九年级 · 画法几何学
如图, 在 $\triangle A B C$ 中, $A B=3, A C=4, B C=5, D, E$ 分别是 $A C, A B$ 的中点, 则以 $D E$ 为直径的圆与 $B C$ 的位置关系是 $(\quad)$

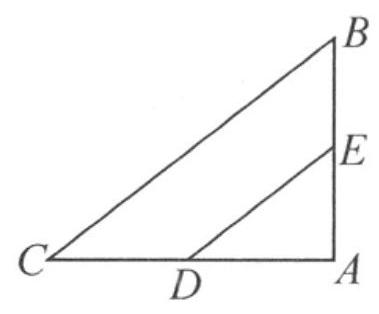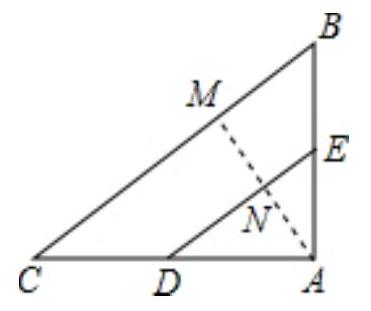
A. 相切
B. 相交
C. 相离
D. 无法确定
答案: B
解析: 解：过点 $A$ 作 $A M \perp B C$ 于点 $M$, 交 $D E$ 于点 $N$,

$\therefore A M \times B C=A C \times A B$,

$\therefore A M=\frac{3 \times 4}{5}=\frac{12}{5}$,

$\because D 、 E$ 分别是 $A C 、 A B$ 的中点,

$\therefore D E / / B C, D E=\frac{1}{2} B C=2.5$,

$\therefore A N=M N=\frac{1}{2} A M$,

$\therefore M N=1.2$,

$\because$ 以 $D E$ 为直径的圆半径为 1.25,

$\therefore r=1.25>1.2$,

$\therefore$ 以 $D E$ 为直径的圆与 $B C$ 的位置关系是: 相交.

故选: $B$.

首先过点 $A$ 作 $A M \perp B C$, 根据三角形面积求出 $A M$ 的长, 进而得出直线 $B C$ 与 $D E$ 的距离, 进而得出直线与圆的位置关系.

本题考查了直线和圆的位置关系, 利用中位线定理比较出 $B C$ 到圆心的距离与半径的关系是解题的关键.